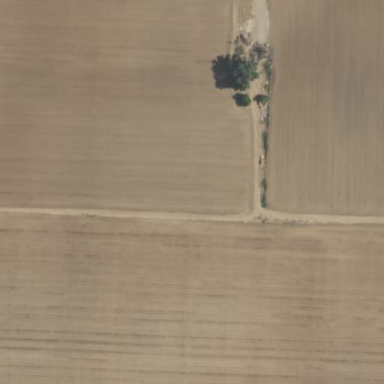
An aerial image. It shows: Crop field in farm area.